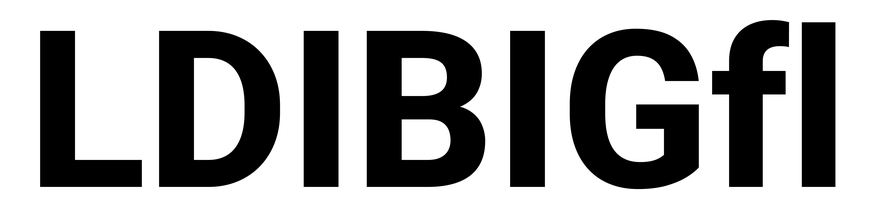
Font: Roboto_ExtraBold